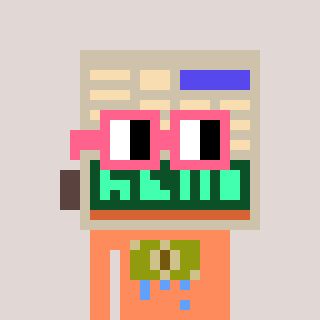
a pixel art character with square pink glasses, a calculator-shaped head and a peachy-colored body on a warm background